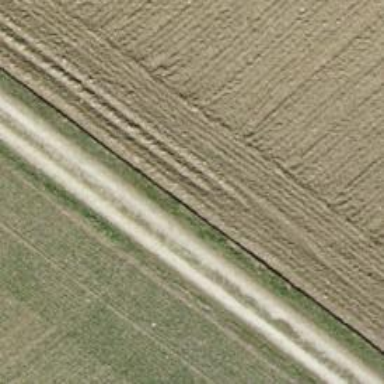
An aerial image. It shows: Compacted track road with grade3 tracktype.